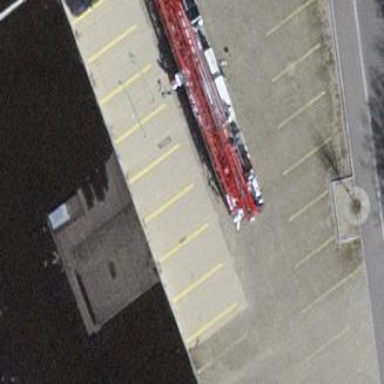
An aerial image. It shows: Garage building.